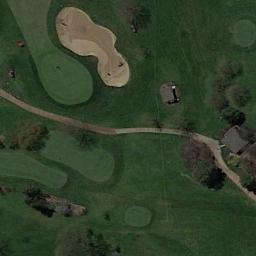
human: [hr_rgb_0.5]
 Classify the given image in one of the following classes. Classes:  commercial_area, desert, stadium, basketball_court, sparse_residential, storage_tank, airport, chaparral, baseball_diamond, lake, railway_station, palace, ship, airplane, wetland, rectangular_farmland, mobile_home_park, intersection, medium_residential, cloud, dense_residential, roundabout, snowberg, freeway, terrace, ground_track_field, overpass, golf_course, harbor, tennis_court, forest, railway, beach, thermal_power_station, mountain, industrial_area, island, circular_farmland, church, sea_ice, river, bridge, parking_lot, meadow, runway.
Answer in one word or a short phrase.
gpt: golf_course